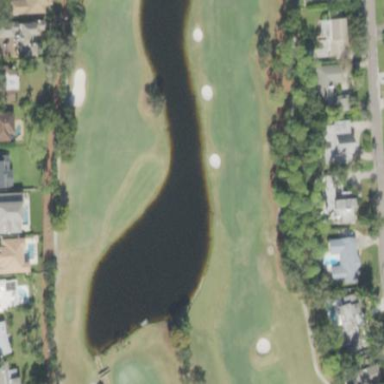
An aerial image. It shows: Water hazard in golf course. The hazard is natural water feature.